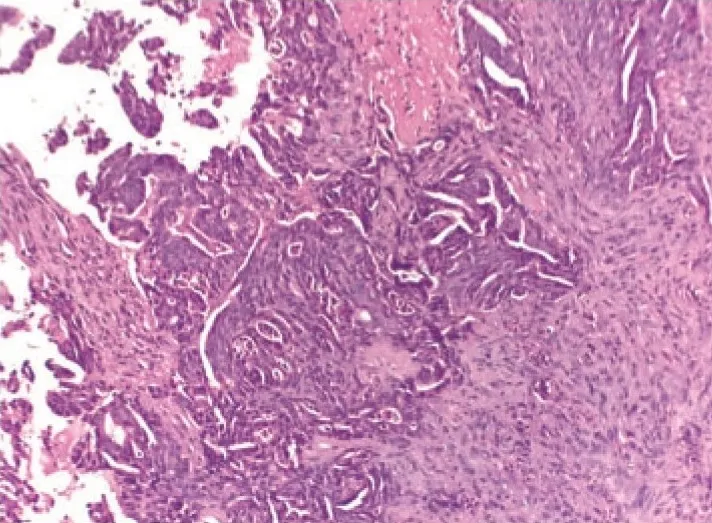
Biopsy of floor of mouth. Fibroconnective tissue with neoplastic glands (hematoxylin and eosin, x10).
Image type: pathology (h&e)